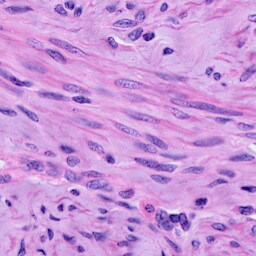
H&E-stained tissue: Cervix